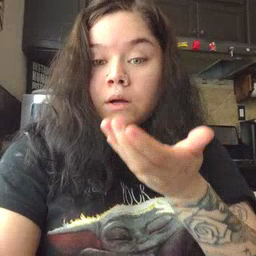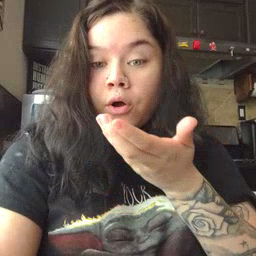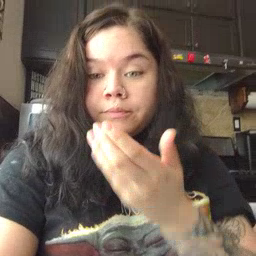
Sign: cereal